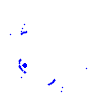
Particle: pion